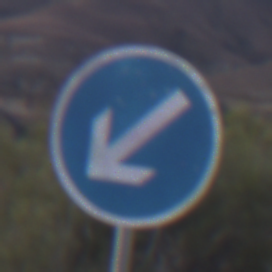
Verkehrszeichen: VorgeschriebeneVorbeifahrtLinks
Umgebung: Outdoor, Nature
Tageszeit: Dusk
Wetter: Clear
Licht: Natural
Jahreszeit: NotSpecified
Kontrast: LowContrast